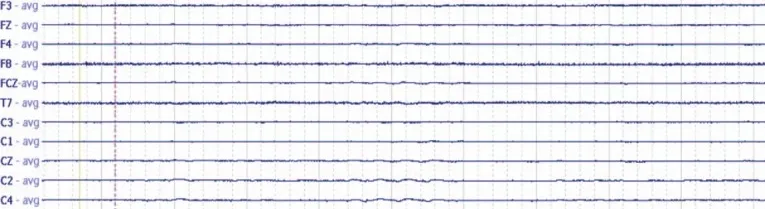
No synchronized, Jerk-locked spike or spike-slow wave has been found in scalp EEG.
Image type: electrography (eeg)